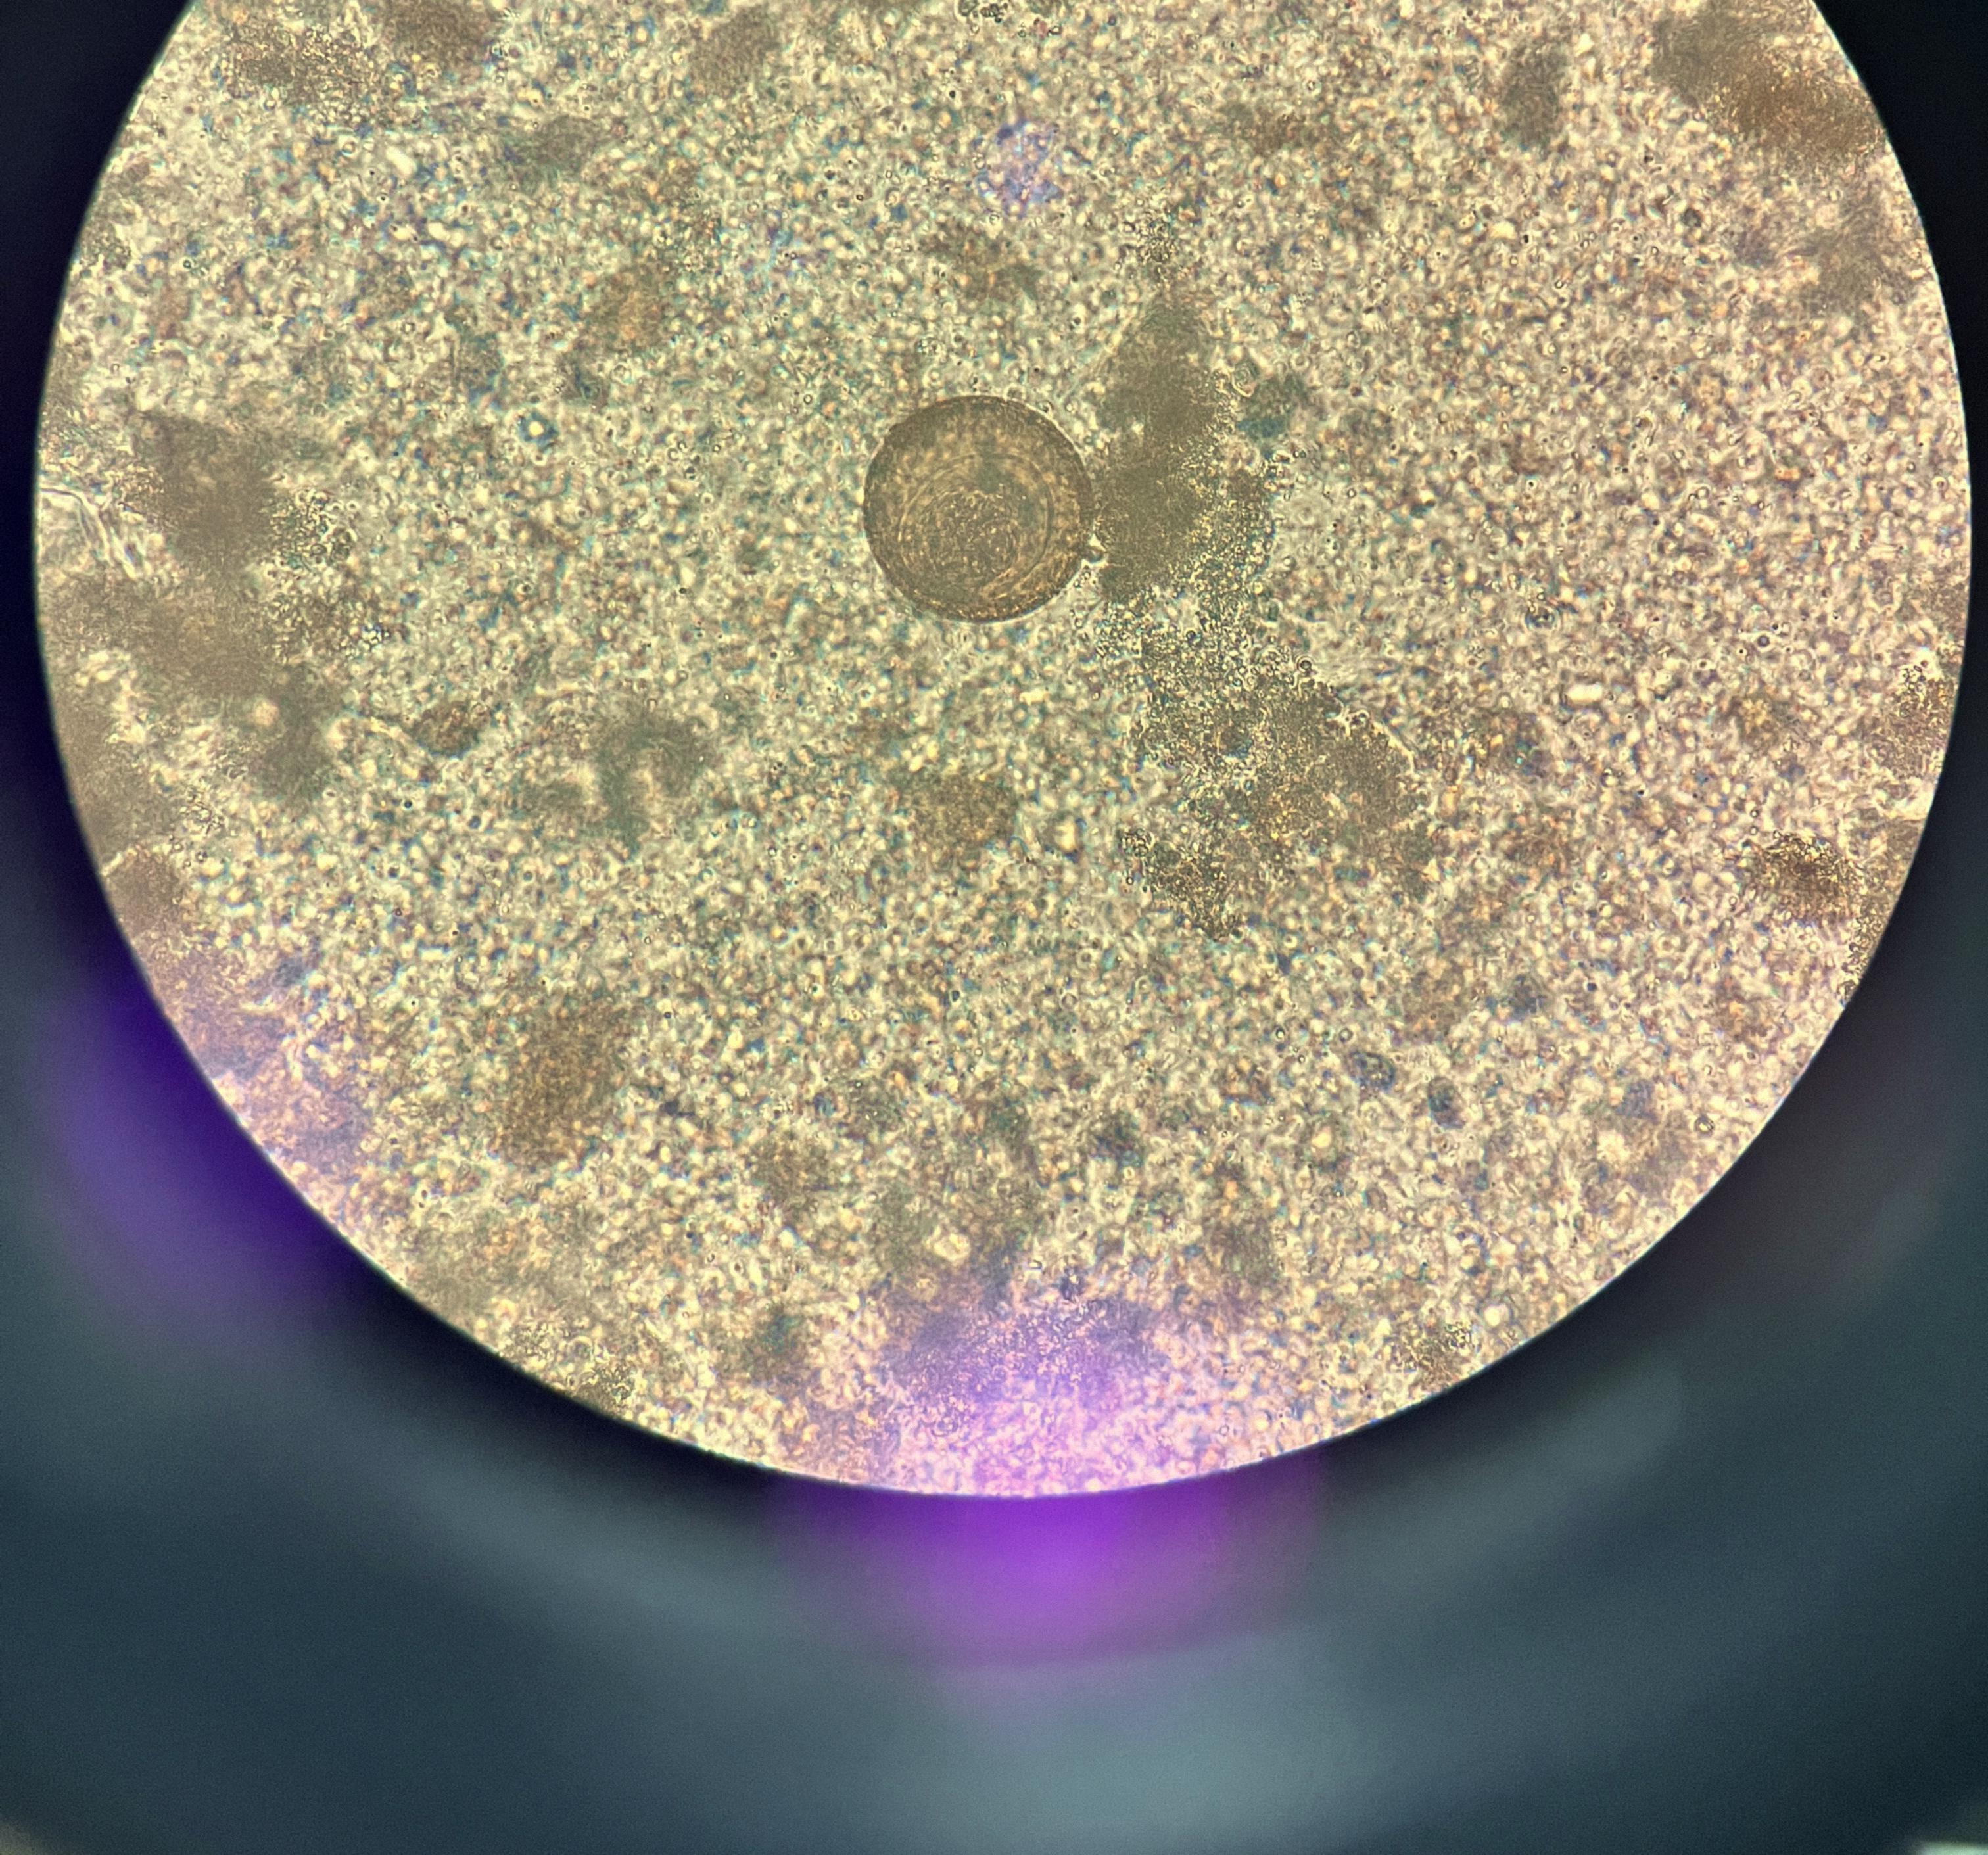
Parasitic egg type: Hymenolepis diminuta